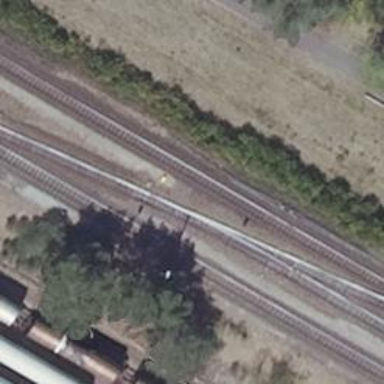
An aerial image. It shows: Railway switch.